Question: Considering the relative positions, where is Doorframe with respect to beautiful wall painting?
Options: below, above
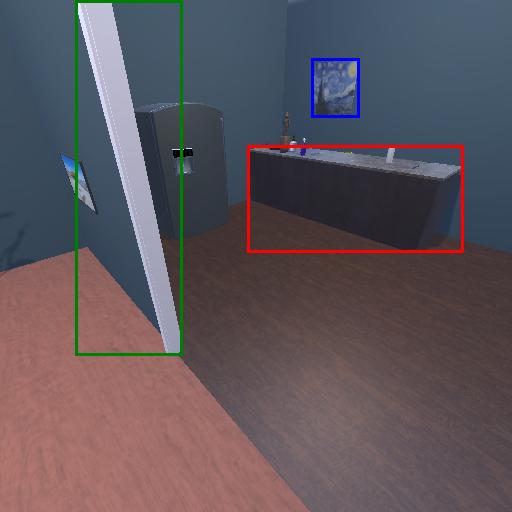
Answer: below